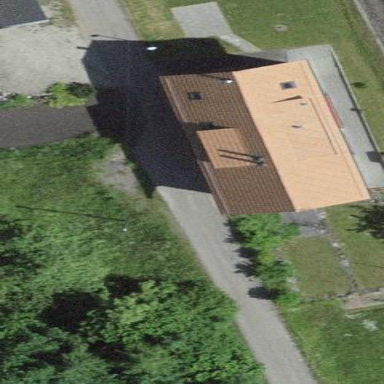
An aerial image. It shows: Residential building with gabled roof.